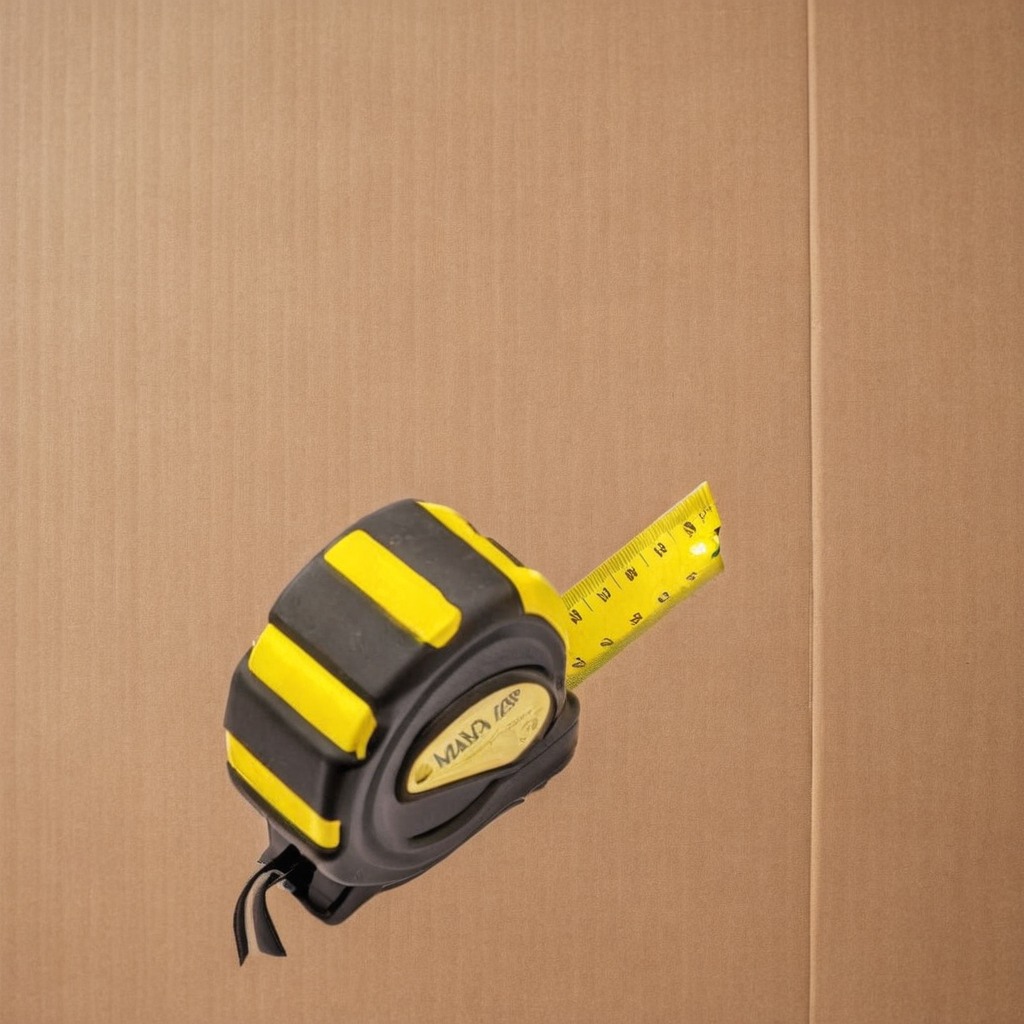
A measuring tape is lying on the cardboard box surface in an outdoor workshop during daytime bright natural light soft shadows slightly creased but